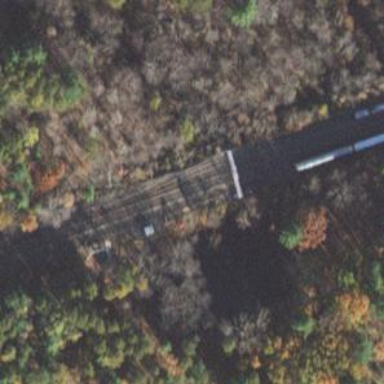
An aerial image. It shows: Railway siding with rails.